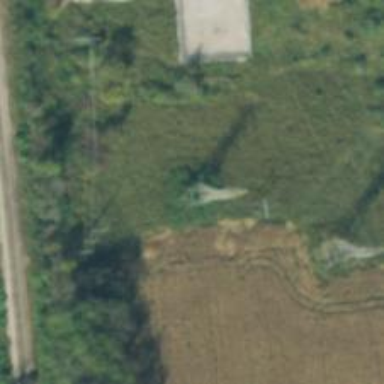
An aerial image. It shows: Lattice structure tower used for power distribution.